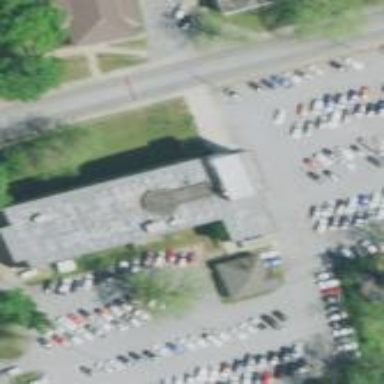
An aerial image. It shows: Parking area with asphalt surface.